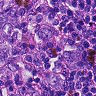
Metastatic tissue present: yes